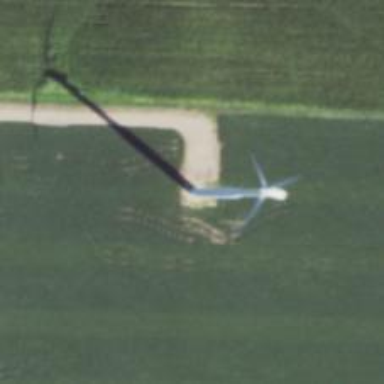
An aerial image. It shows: Wind power generator with wind turbines.